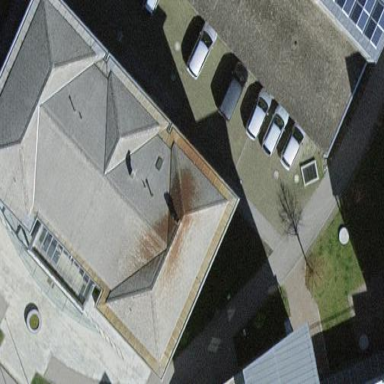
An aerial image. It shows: Town hall building with flat gray roof made of gravel.